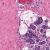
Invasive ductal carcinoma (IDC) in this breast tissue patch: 0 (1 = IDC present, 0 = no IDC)